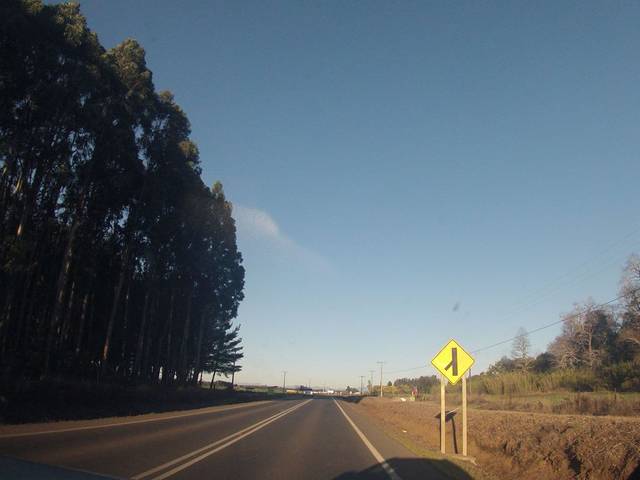
Region: Chile
Coordinates: -38.23, -72.381